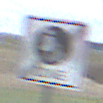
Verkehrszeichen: EndeFussgaengerzone
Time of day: MorningAfternoon
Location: Outdoor (Suburban)
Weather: Overcast
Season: NotSpecified
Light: Natural